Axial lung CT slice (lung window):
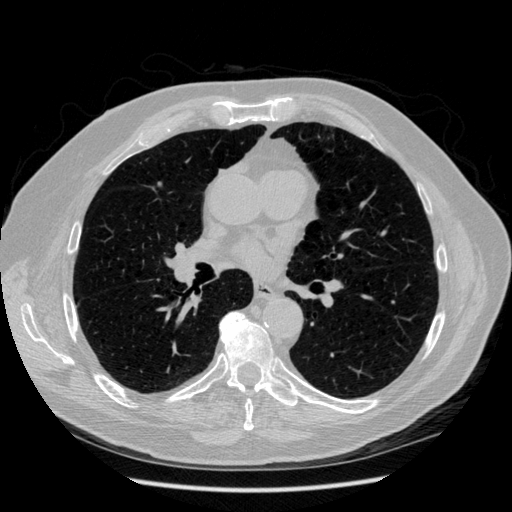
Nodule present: no